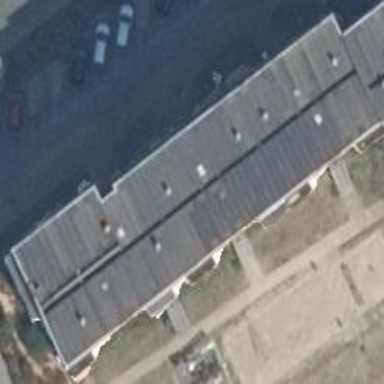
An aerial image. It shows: Residential building with flat black roof.